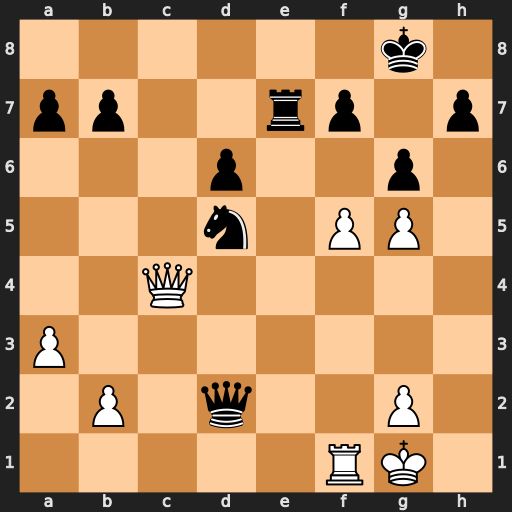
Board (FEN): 6k1/pp2rp1p/3p2p1/3n1PP1/2Q5/P7/1P1q2P1/5RK1
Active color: w
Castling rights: -
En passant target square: -
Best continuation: Qc8+ Re8 Qxe8+